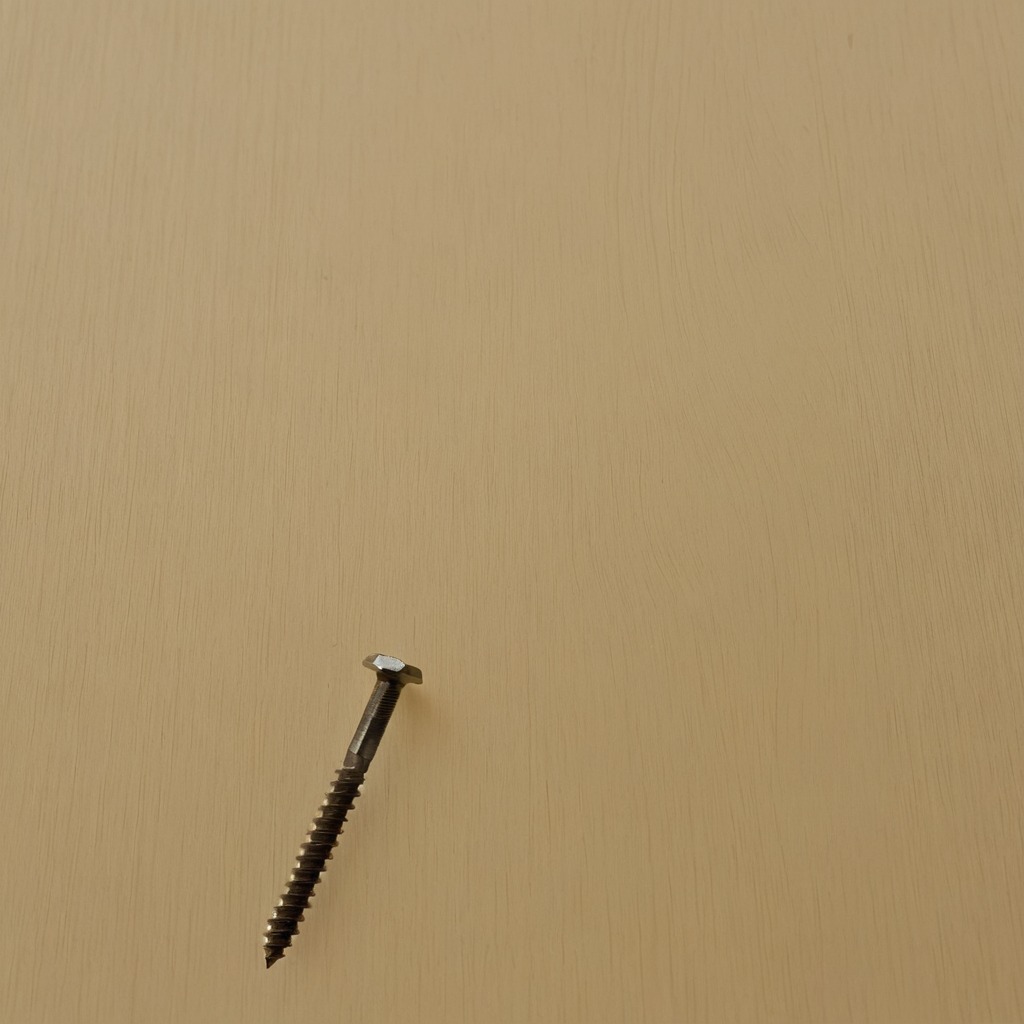
A metal screw lying on a plywood surface in a paint workshop lit by afternoon window light.